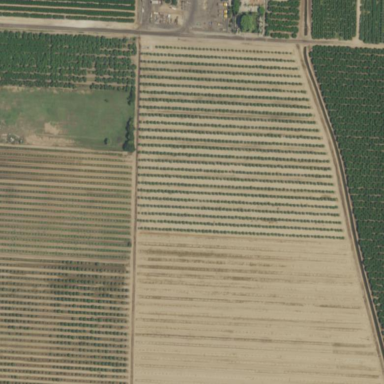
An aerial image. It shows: Orchard.